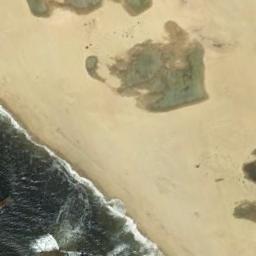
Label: beach